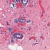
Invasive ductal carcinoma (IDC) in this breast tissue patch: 0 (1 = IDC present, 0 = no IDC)